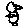
Label: bird